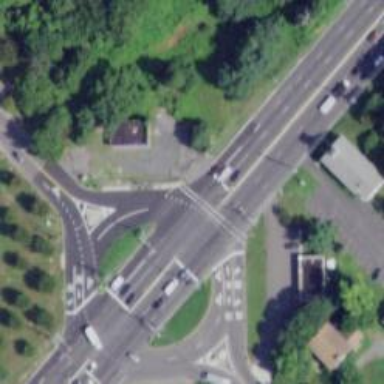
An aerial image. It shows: Secondary road with asphalt surface. The road intersects at circular junction.